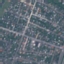
Label: Residential